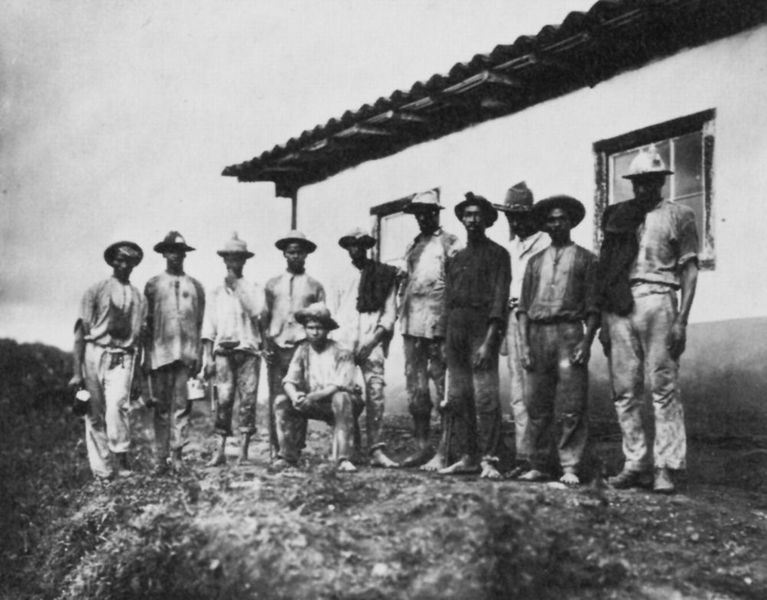
Titel: Arbeiter einer Goldmiene in Pary, Minas Gerais
Künstler: Marc Ferrez
Standort: Rio de Janeiro
Institution: Sammlung Gilberto Ferrez
Schlagwörter: berg, dunkel, gruppe, himmel, mann, weiß, landschaft, sand, sitzen, fenster, grau, hut, hüte, männer, schwarz, dach, gebäude, gras, haus, wiese, hemd, hose, jung, mütze, mützen, wand, arm, sockel, stehen, stein, portrait, hügel, hütte, land, kind, arbeit, kinder, krug, füße, hocke, hosen, jungen, hemden, russland, mauer, gelände, arbeiter, tasse, nackte, foto, fotografie, photographie, barfuss, schwarze, schmutz, gefäß, jungs, reihe, fleck, flecken, gefangene, dreck, plantage, fleckig, sklaven, mäner, rinne, dachrinne, bauen, dreckig, richten, wellblech, gruppenfoto, hausbau, welldach, schmutzig, werken, errichten, schäbig, peru, sandig, mühsal, plantagen